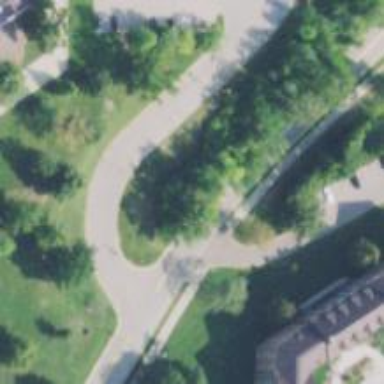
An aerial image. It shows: Unmarked crossing on cycleway.